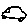
Label: car